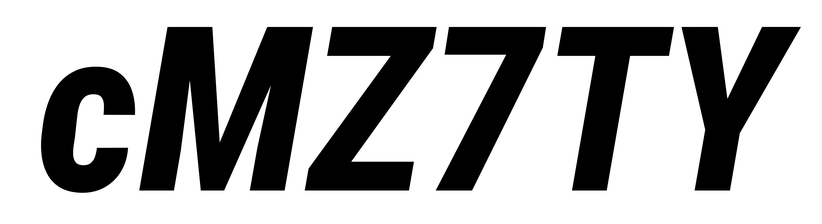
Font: Roboto-Italic_Condensed_ExtraBold_Italic